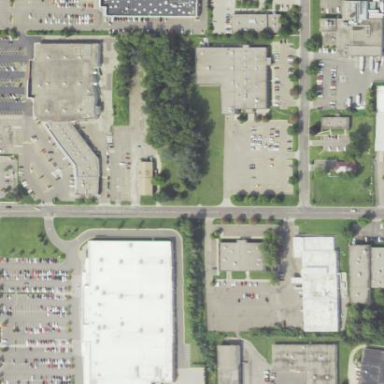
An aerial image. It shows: Retail area.